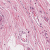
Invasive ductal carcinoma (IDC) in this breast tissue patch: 0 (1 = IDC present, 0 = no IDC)